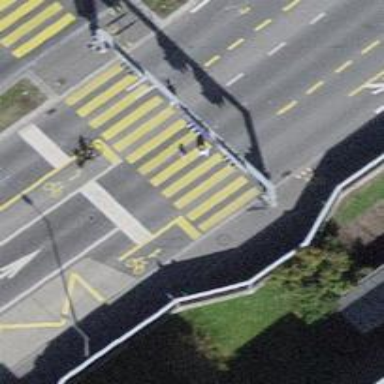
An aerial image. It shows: Zebra crossing on footway.